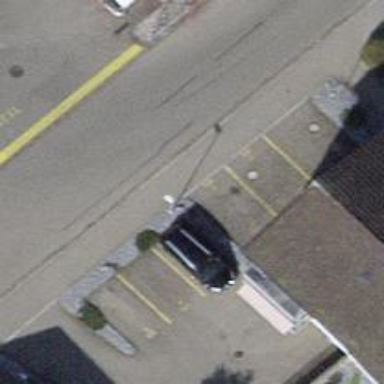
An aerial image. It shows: Street side parking area.